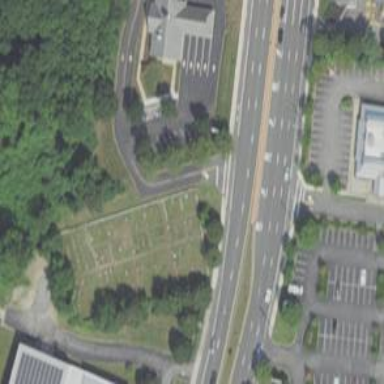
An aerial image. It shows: Cemetery that holds historical significance.